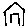
Label: house